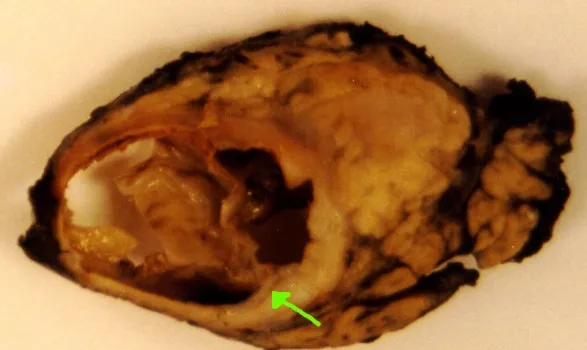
Gross specimen of the lesion.
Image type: pathology (pas)